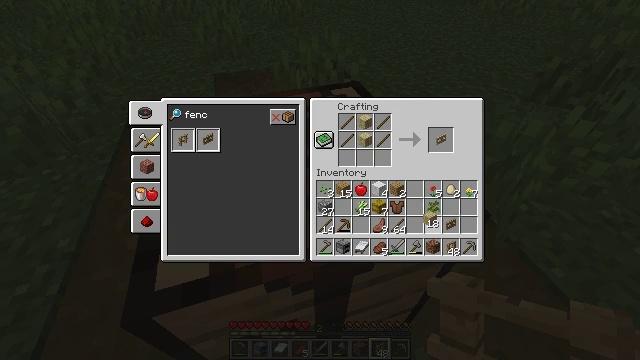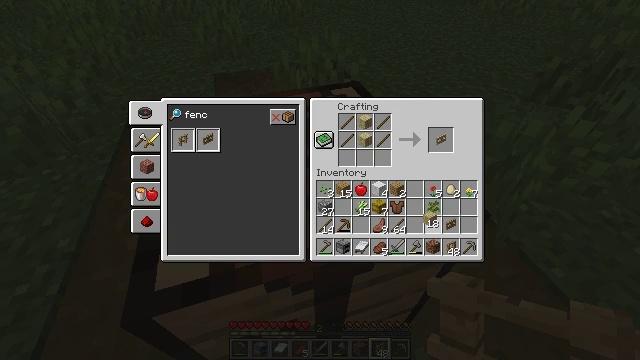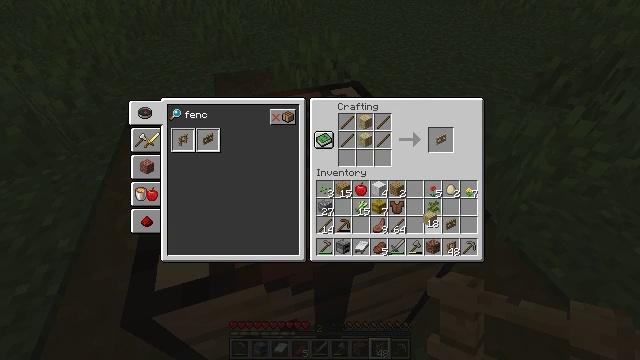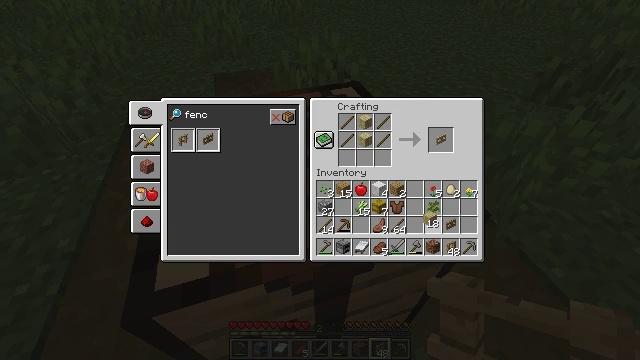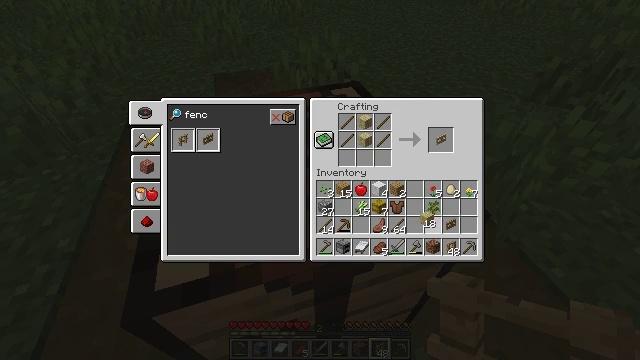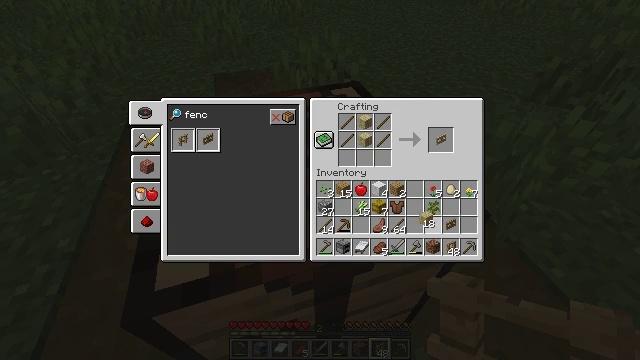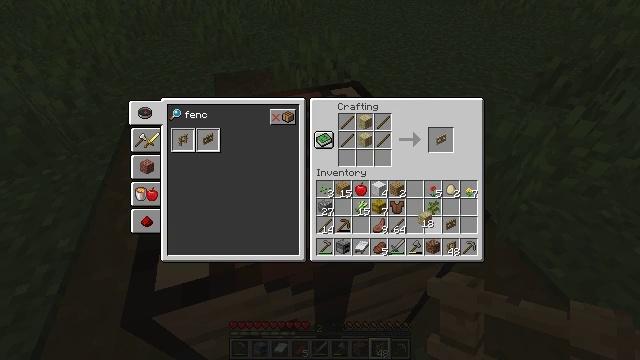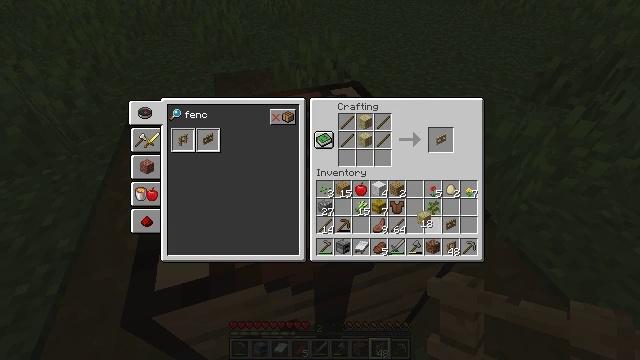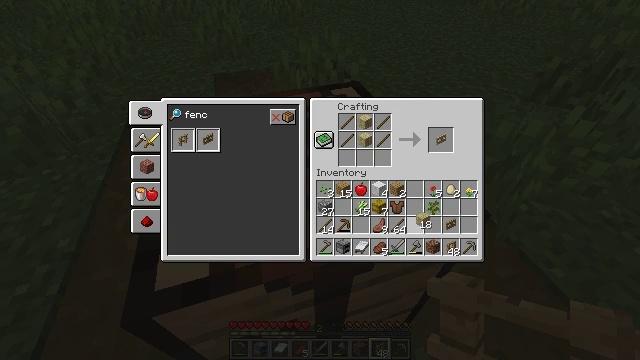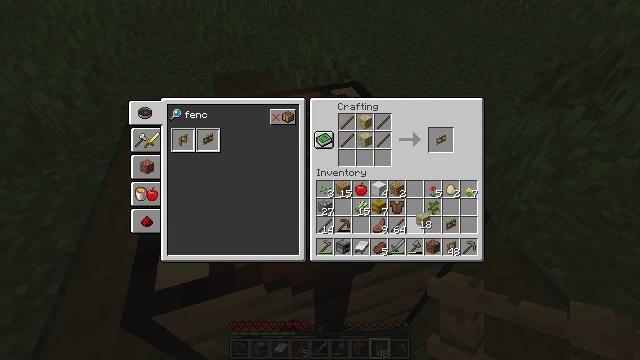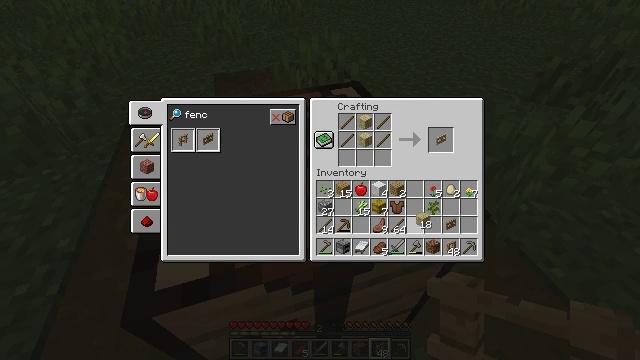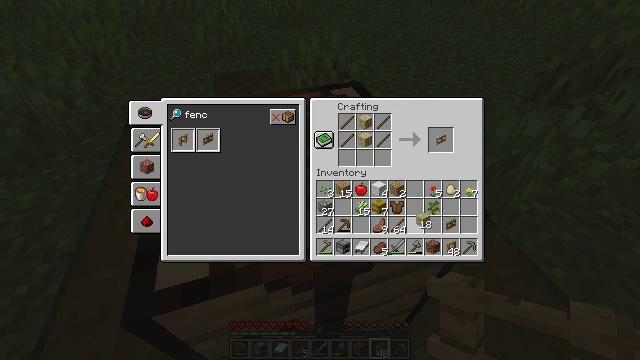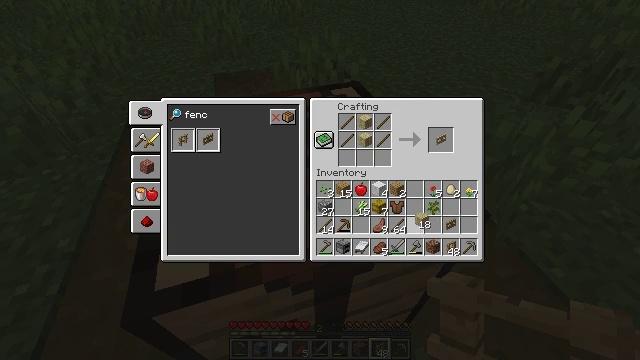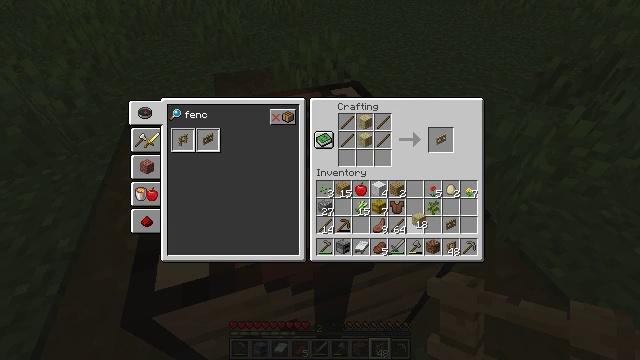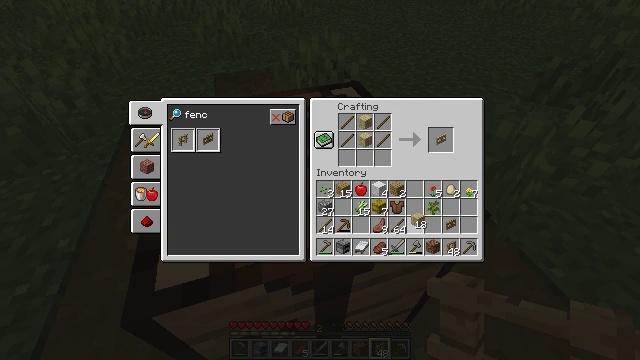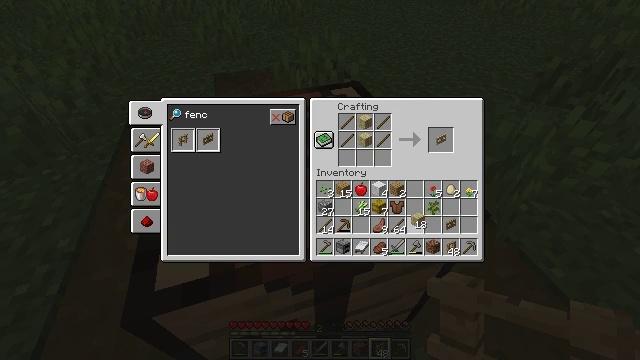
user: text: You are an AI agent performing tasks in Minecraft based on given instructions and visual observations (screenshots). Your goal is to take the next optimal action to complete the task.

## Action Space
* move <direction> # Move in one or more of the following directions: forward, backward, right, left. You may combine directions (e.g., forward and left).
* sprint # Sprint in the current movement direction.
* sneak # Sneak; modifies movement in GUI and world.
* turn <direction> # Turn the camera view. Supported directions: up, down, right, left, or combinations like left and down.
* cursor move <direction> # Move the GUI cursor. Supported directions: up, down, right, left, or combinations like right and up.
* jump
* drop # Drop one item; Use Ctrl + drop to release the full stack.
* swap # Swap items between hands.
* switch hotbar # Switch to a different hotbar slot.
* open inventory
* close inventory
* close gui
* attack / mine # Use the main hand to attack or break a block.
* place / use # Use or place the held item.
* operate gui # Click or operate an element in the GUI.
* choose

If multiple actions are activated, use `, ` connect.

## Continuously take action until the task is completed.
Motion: motion action
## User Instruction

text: Open a crafting table to make a birch fence gate.
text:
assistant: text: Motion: no_op
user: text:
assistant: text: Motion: no_op
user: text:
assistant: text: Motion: no_op
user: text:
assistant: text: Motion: no_op
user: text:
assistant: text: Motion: no_op
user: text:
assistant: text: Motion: no_op
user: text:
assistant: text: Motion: no_op
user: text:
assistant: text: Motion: no_op
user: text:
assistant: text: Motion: no_op
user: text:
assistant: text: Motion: no_op
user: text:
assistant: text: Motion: no_op
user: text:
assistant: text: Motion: no_op
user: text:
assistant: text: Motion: no_op
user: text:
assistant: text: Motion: no_op
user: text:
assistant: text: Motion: no_op
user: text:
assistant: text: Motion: no_op
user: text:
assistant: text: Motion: no_op
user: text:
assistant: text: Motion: no_op
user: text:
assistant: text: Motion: no_op
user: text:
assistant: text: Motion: cursor move left and up
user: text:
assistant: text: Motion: cursor move left and up
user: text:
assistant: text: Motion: cursor move left and up
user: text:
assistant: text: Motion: no_op
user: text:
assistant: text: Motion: no_op
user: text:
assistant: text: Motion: no_op
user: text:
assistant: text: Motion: no_op
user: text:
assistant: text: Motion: no_op
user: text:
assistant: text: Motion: no_op
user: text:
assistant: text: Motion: no_op
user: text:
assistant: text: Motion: no_op